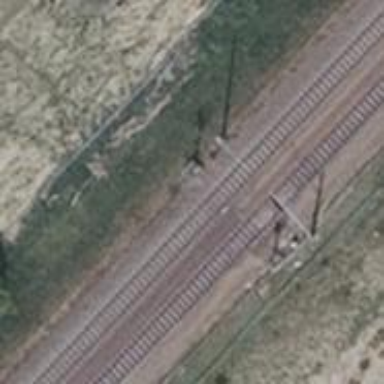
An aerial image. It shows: Milestone along the railway with catenary mast.